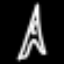
Label: The Eiffel Tower